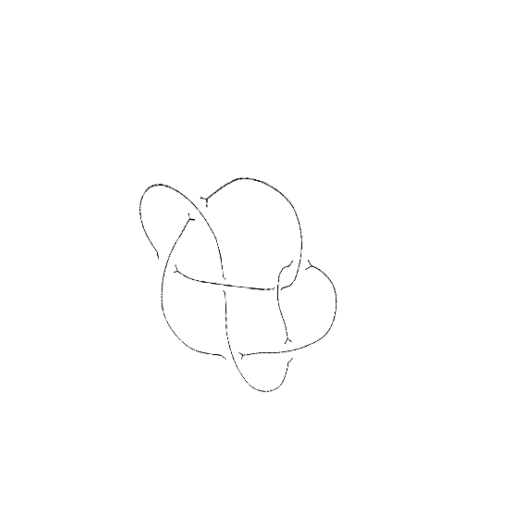
Crossing number: 7